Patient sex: F
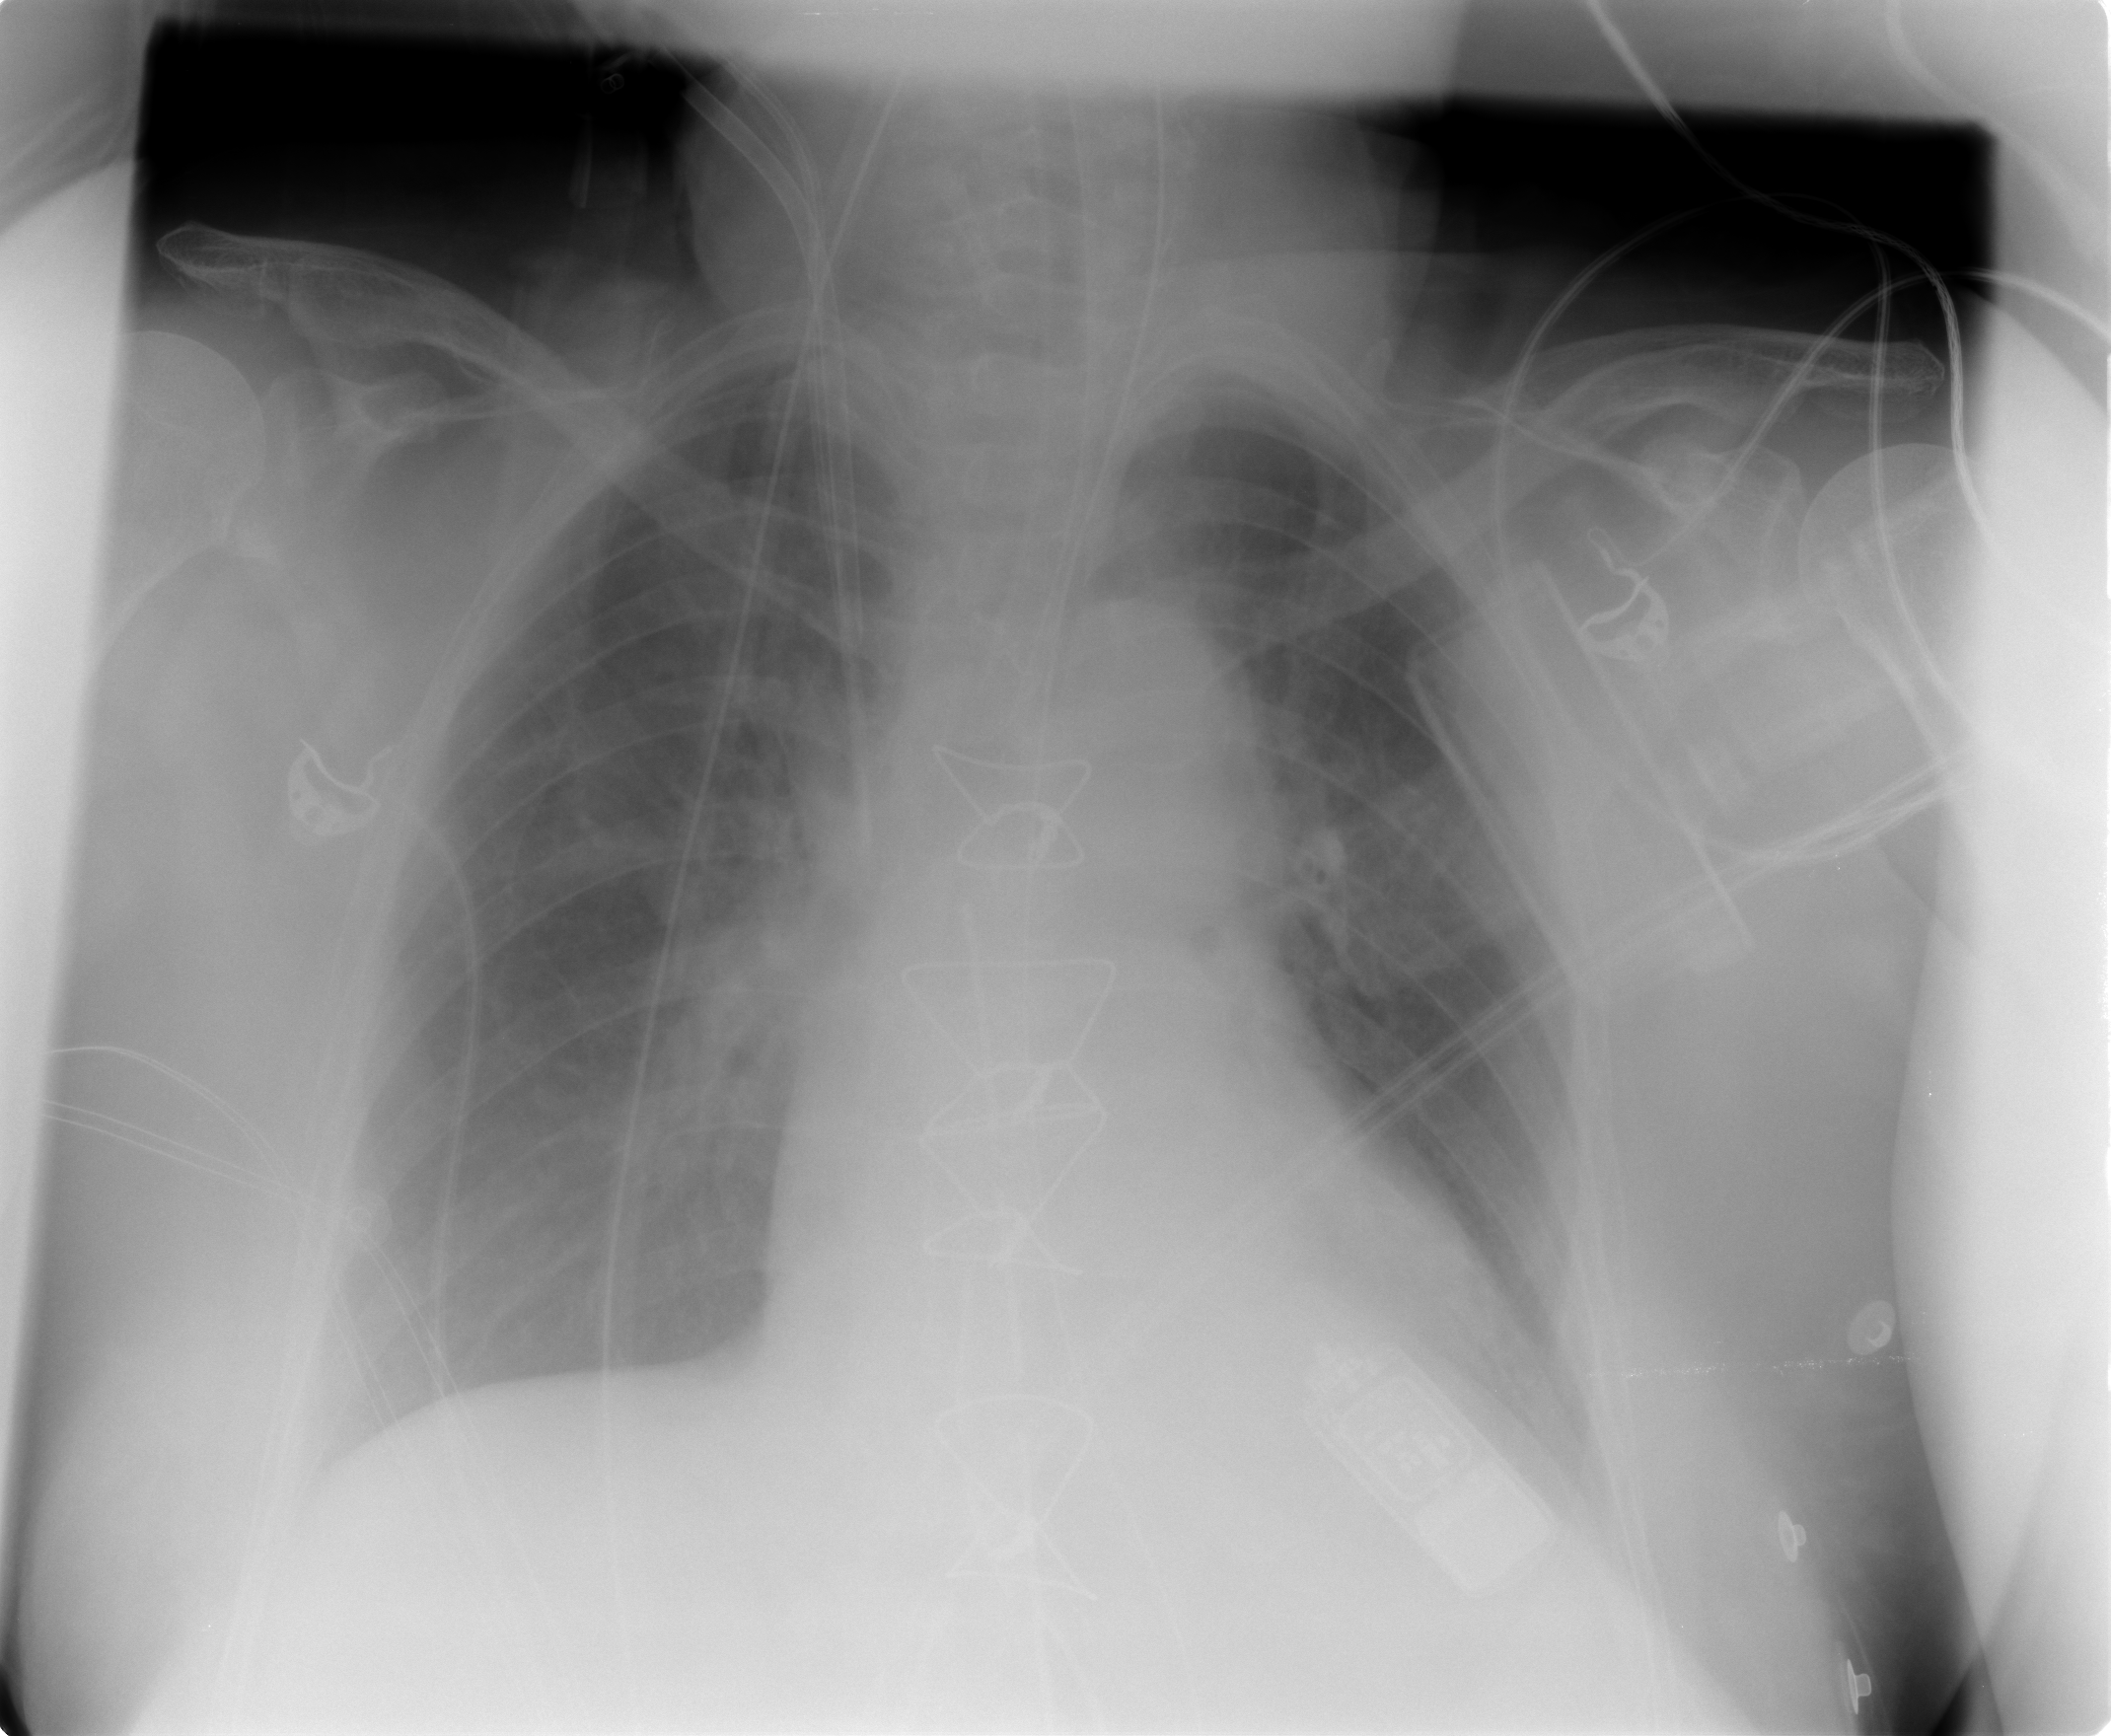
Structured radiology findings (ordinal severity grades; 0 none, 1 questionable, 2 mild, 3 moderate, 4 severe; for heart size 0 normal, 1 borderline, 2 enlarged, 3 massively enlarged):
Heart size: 0
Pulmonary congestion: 0
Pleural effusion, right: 1
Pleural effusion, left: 1
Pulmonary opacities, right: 0
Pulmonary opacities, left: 0
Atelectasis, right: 0
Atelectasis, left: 0